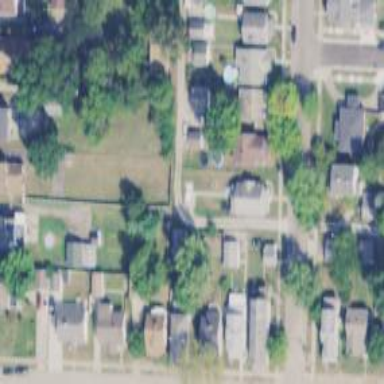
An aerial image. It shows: Alley classified as service road.